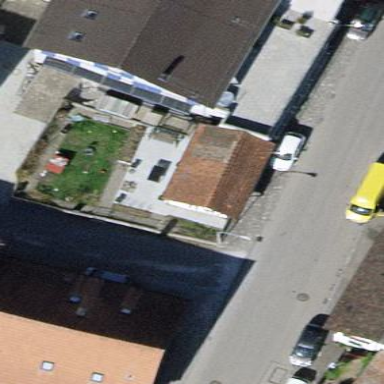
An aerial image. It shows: Hut.